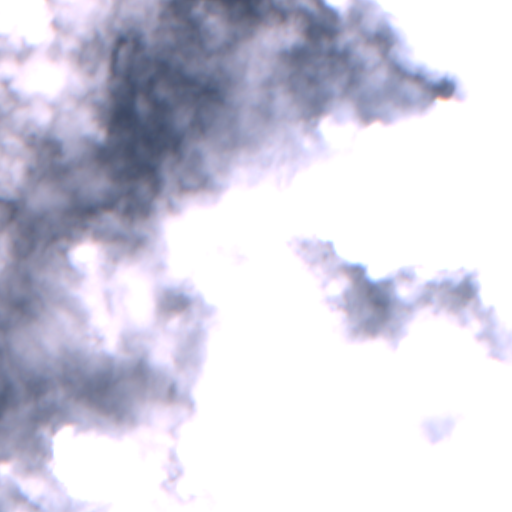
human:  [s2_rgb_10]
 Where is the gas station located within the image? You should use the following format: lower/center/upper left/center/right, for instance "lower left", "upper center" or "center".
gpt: The gas station is located in the lower left of the image.
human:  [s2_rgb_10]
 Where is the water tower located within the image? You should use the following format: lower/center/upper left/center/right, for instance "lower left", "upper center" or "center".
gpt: The water tower is located in the lower center of the image.
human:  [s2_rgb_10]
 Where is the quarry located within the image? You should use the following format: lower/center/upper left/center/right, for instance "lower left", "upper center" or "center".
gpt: There is no quarry in the image.